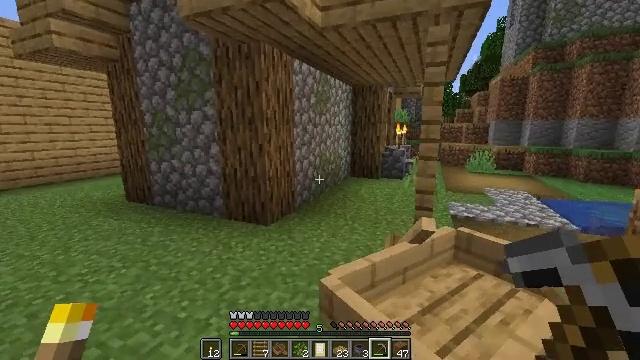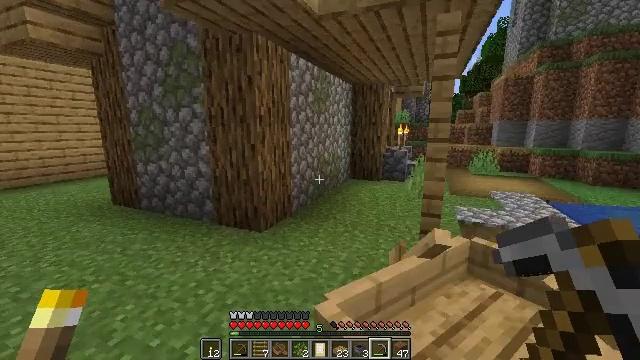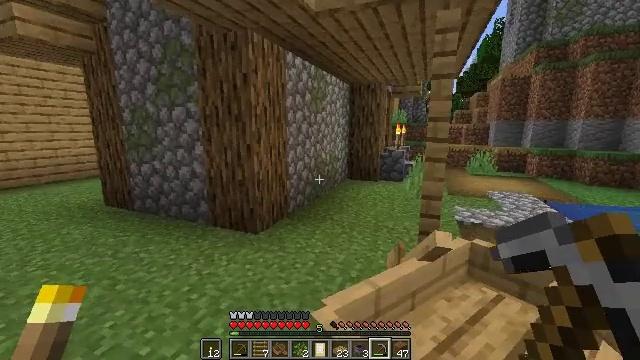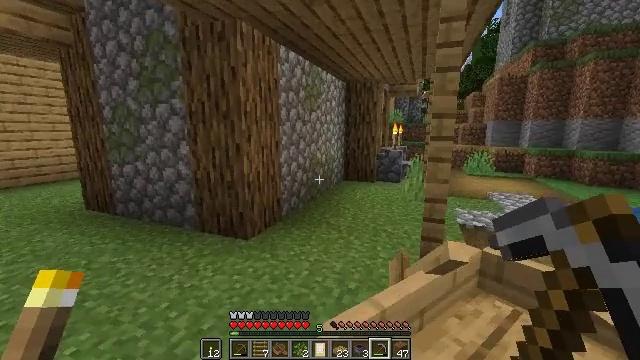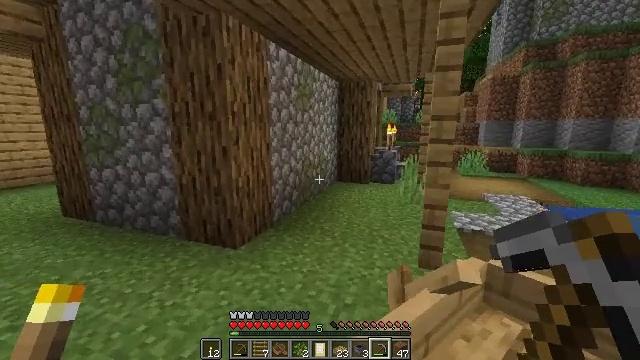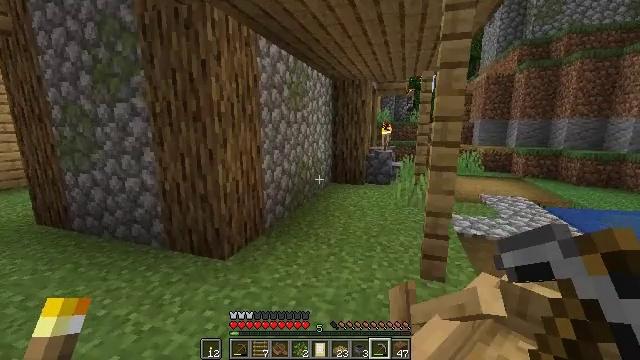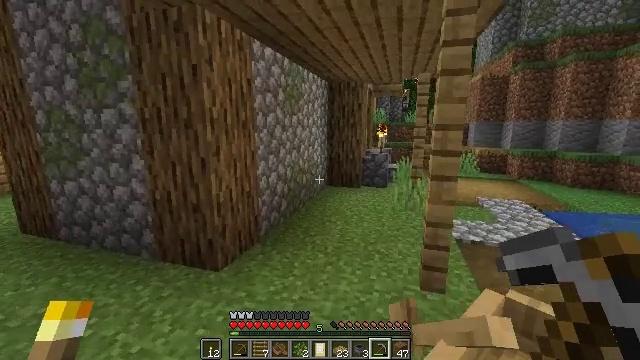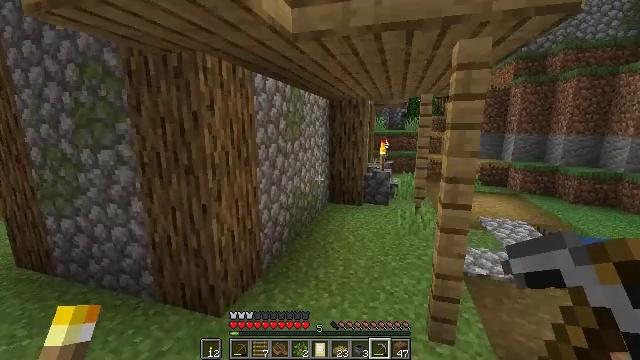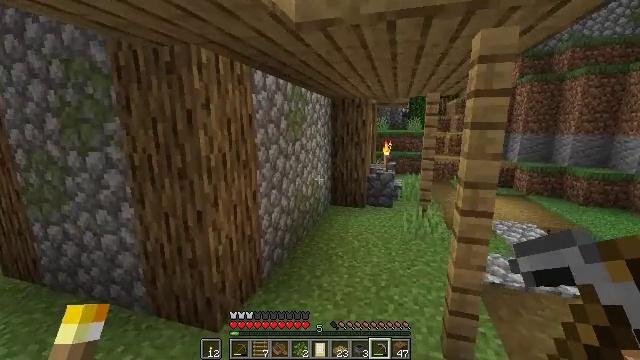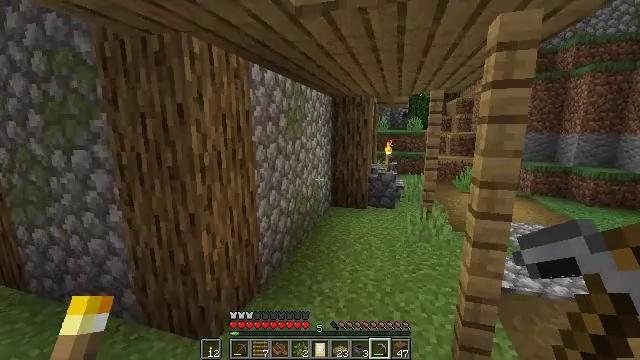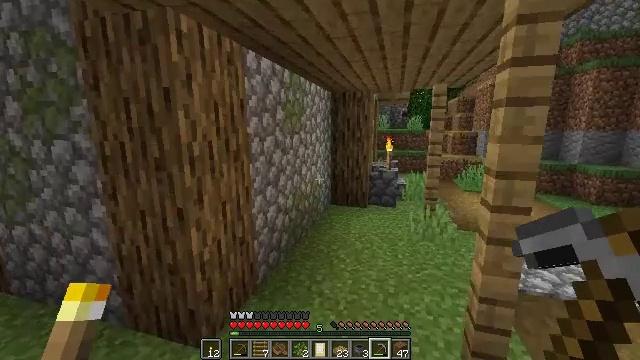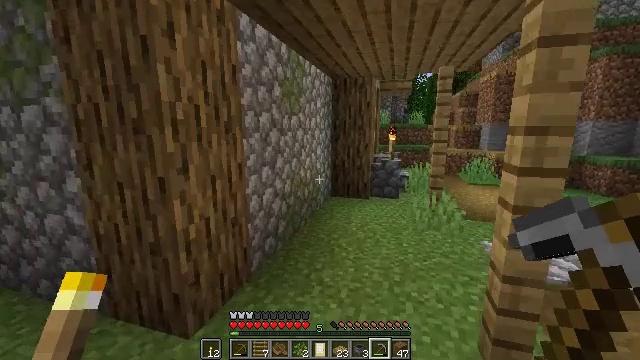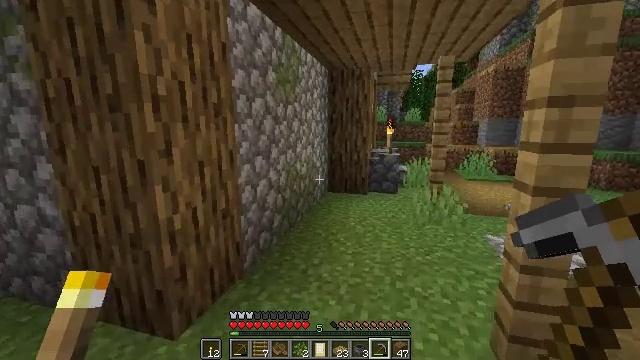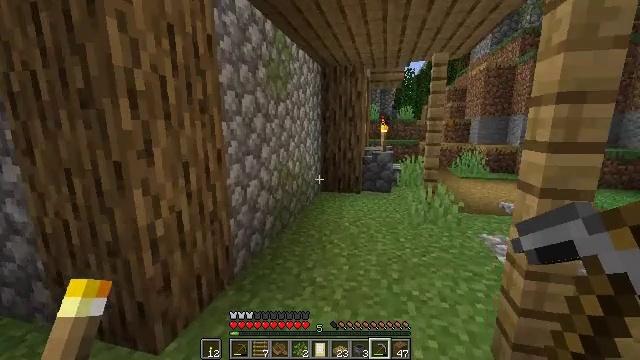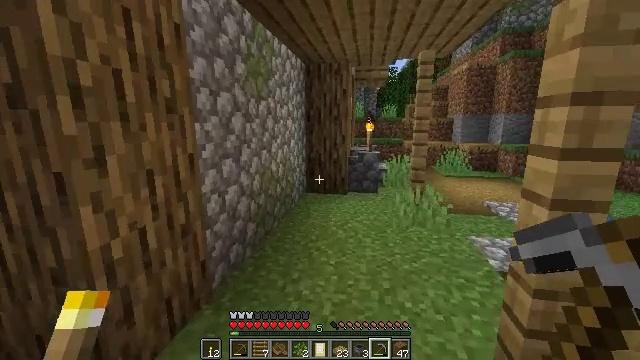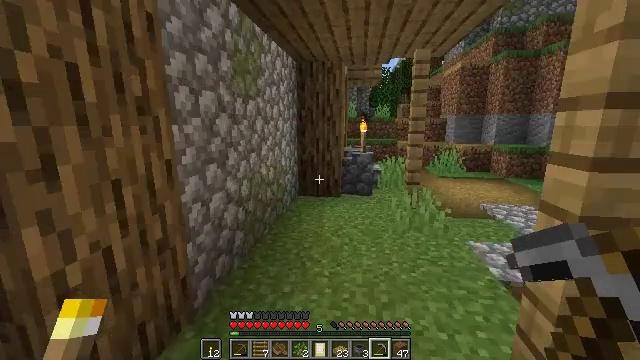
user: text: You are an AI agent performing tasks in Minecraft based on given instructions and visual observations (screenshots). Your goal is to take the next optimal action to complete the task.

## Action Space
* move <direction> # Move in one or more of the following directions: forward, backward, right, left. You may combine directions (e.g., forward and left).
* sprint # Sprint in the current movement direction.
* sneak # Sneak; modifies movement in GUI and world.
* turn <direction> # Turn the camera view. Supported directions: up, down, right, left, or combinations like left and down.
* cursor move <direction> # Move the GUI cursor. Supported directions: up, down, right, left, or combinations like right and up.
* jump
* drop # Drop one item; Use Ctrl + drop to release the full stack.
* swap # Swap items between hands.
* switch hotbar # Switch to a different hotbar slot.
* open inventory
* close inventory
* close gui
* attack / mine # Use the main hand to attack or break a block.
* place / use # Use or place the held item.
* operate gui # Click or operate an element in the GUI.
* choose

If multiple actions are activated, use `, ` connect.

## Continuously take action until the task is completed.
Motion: motion action
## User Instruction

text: Gather the cauldron for reuse.
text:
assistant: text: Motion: move forward
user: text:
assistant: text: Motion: move forward
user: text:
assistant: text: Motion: move forward, turn right
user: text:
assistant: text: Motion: move forward, turn right
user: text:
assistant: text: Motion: move forward, turn right
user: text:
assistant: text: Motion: move forward, turn right
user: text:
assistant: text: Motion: move forward
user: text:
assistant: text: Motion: move forward
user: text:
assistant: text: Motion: move forward
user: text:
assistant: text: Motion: move forward
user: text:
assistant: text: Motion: move forward
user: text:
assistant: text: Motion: move forward
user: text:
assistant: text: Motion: move forward, turn right
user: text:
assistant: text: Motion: move forward, turn right
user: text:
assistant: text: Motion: move forward, turn right
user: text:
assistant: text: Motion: move forward, turn right
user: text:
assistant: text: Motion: move forward, turn right
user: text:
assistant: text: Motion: move forward, turn right
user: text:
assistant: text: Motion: move forward, turn right
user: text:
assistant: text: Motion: move forward
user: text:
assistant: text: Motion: move forward, turn right
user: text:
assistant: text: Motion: move forward, turn right
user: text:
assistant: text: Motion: move forward, turn right
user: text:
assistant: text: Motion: move forward, turn right
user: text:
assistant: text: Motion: move forward, turn right
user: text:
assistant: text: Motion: move forward
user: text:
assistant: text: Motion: move forward
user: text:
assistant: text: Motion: move forward
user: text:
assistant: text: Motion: move forward
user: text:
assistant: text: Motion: move forward